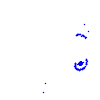
Particle: electron